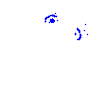
Particle: electron